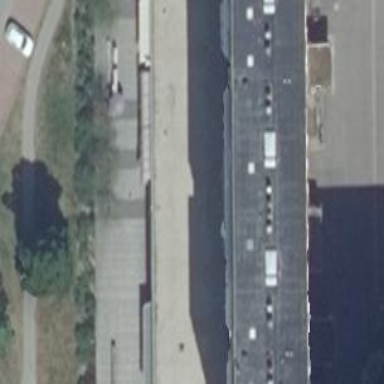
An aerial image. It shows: Building with flat roof made of silver tar paper.